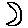
Label: moon